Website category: sports
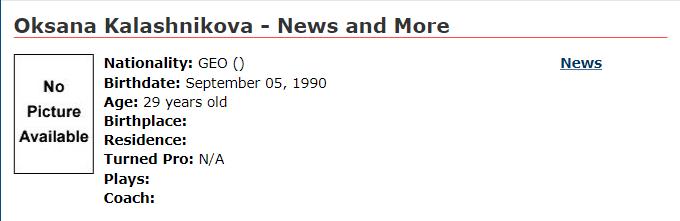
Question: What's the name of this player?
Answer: Oksana Kalashnikova

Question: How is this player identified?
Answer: Oksana Kalashnikova

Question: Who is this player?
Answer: Oksana Kalashnikova

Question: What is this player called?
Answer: Oksana Kalashnikova

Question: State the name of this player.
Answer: Oksana Kalashnikova

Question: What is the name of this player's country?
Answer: GEO

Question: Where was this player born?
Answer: GEO

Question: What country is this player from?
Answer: GEO

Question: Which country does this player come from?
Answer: GEO

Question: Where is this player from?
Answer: GEO

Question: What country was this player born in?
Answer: GEO

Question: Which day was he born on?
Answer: September 05, 1990

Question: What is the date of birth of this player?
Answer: September 05, 1990

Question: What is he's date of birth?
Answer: September 05, 1990

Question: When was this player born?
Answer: September 05, 1990

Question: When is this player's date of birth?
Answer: September 05, 1990

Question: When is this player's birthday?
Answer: September 05, 1990

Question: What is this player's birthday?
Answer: September 05, 1990

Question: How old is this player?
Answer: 29 years old

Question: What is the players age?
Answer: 29 years old

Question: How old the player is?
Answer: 29 years old

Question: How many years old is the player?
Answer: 29 years old